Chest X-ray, PA view. Patient: 28 years old, sex F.
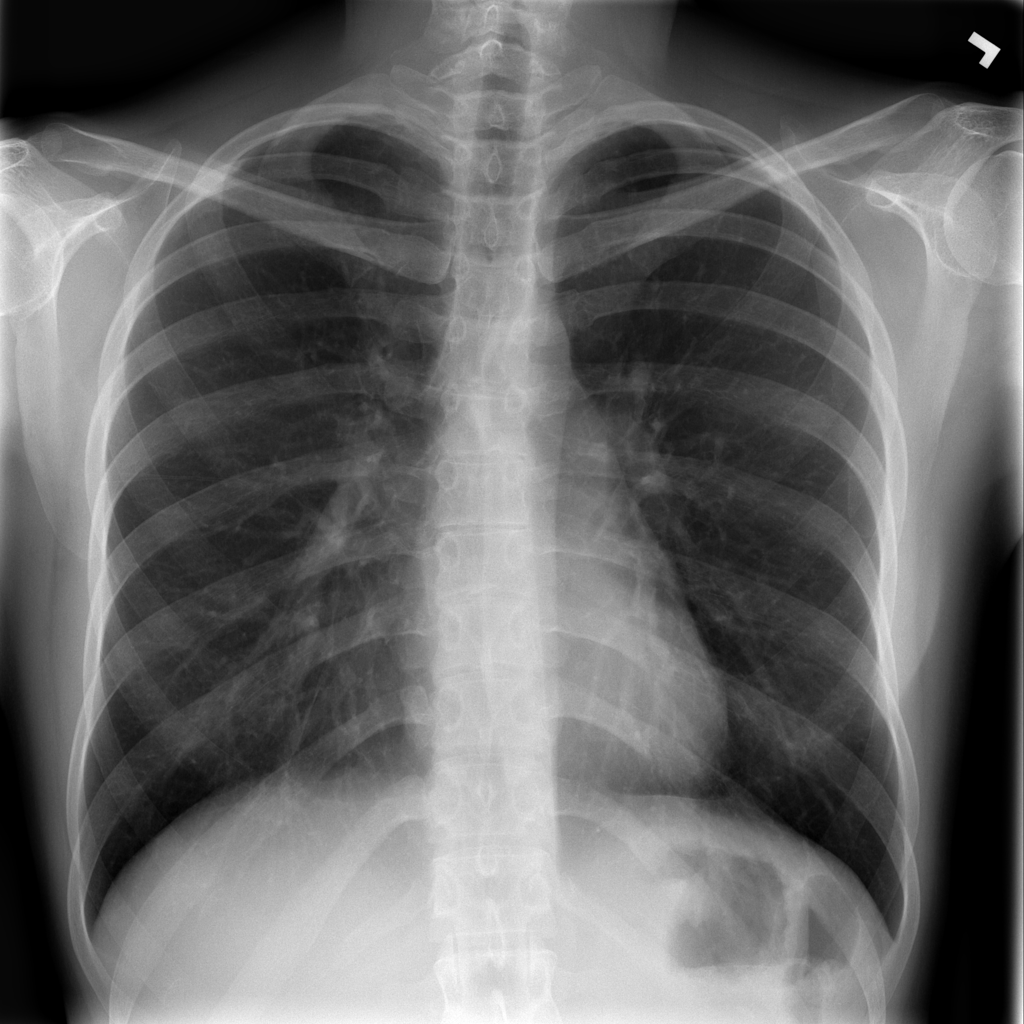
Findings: No Finding